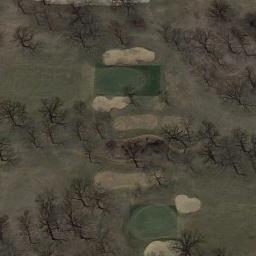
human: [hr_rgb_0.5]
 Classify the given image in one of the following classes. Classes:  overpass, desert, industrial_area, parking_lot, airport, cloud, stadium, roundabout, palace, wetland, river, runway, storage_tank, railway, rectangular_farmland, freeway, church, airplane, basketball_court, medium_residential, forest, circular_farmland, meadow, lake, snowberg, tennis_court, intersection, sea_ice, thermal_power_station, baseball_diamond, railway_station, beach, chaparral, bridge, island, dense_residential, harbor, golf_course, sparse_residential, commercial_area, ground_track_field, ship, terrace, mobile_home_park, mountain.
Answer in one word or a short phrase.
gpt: golf_course